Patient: sex F, age 75
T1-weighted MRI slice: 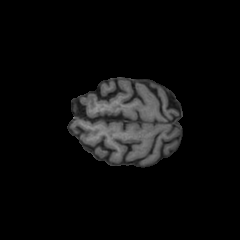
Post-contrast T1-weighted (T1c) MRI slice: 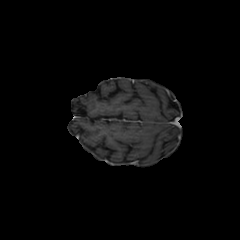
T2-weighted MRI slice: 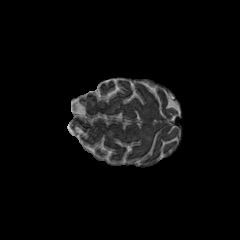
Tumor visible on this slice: no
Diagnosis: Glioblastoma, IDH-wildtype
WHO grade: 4